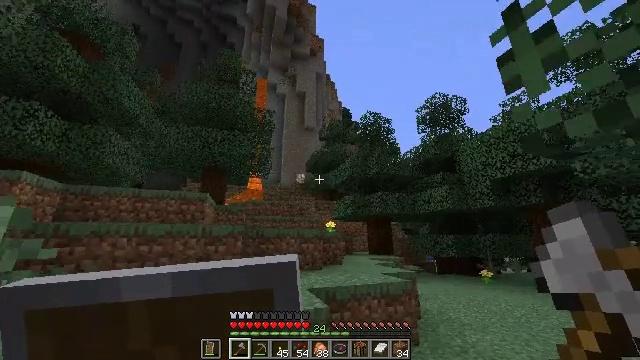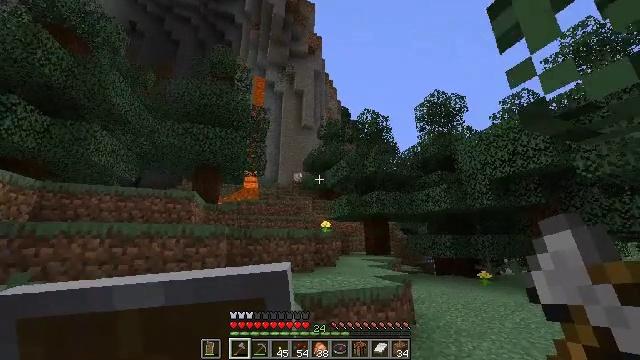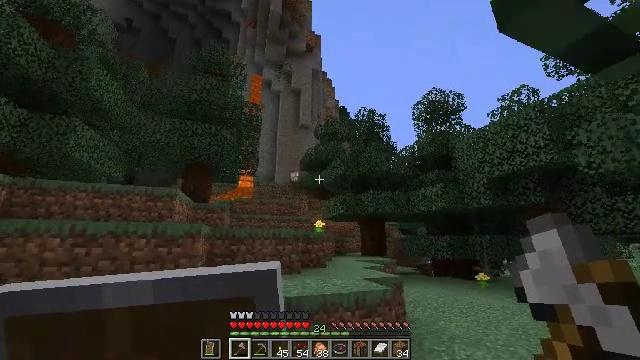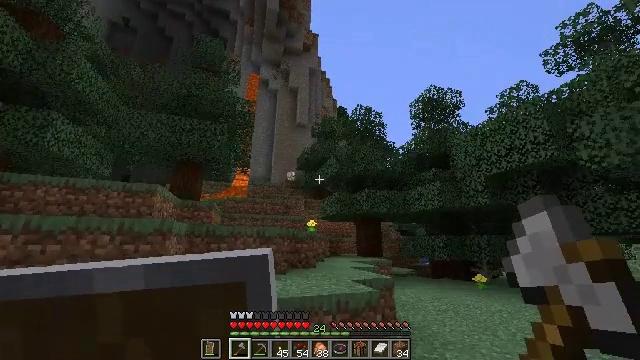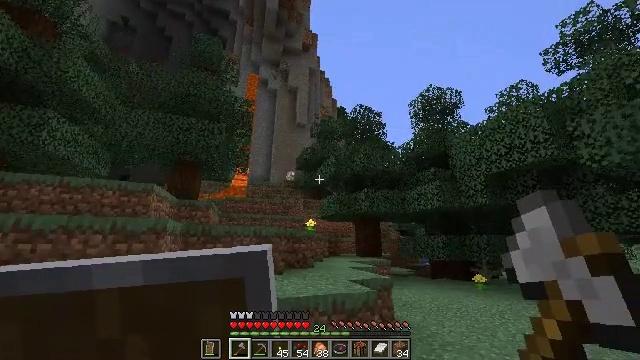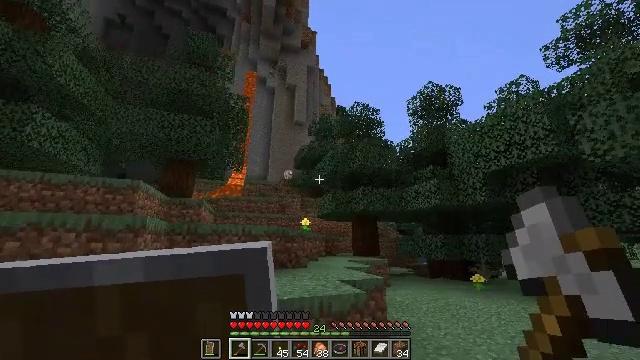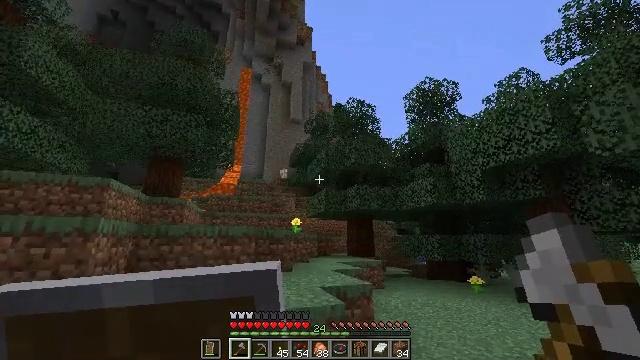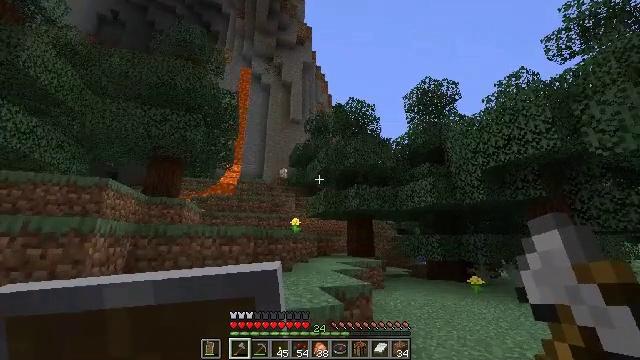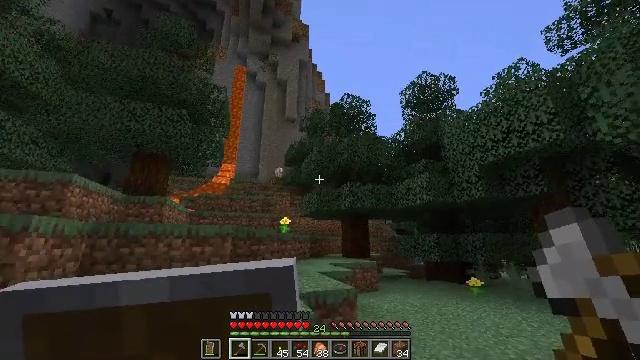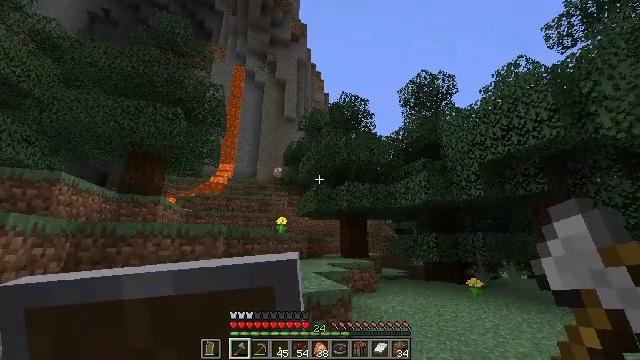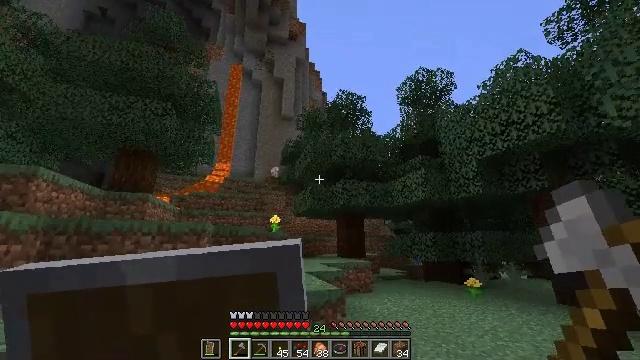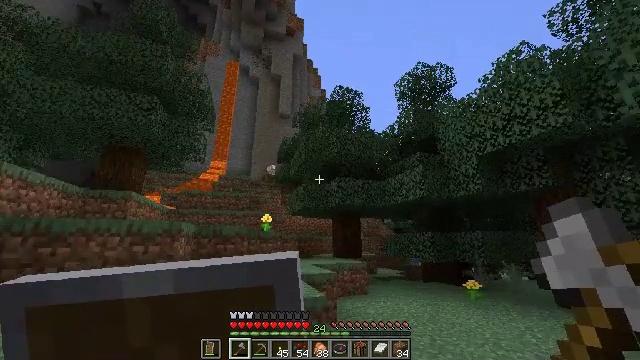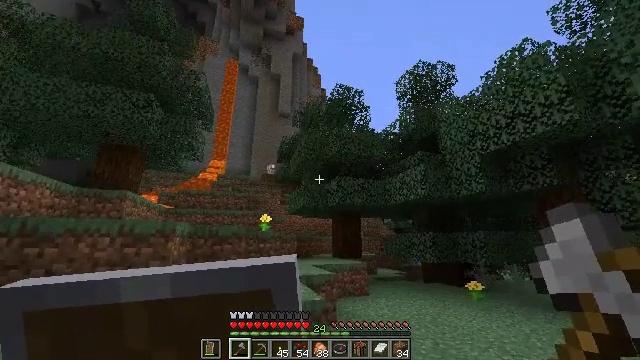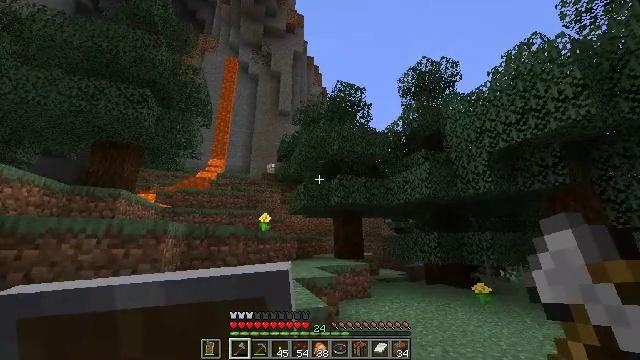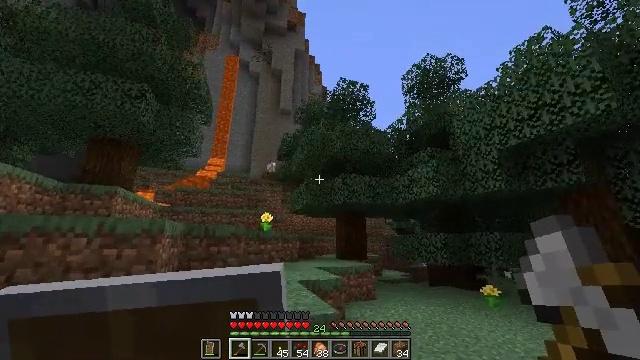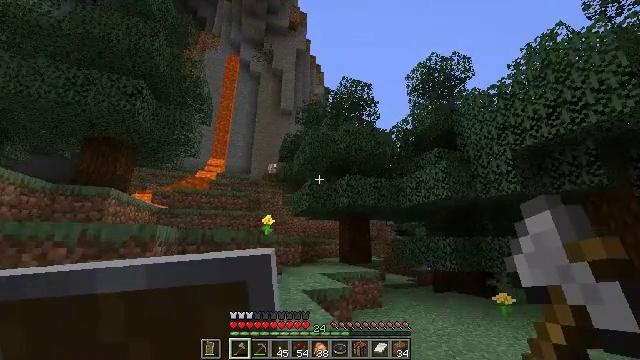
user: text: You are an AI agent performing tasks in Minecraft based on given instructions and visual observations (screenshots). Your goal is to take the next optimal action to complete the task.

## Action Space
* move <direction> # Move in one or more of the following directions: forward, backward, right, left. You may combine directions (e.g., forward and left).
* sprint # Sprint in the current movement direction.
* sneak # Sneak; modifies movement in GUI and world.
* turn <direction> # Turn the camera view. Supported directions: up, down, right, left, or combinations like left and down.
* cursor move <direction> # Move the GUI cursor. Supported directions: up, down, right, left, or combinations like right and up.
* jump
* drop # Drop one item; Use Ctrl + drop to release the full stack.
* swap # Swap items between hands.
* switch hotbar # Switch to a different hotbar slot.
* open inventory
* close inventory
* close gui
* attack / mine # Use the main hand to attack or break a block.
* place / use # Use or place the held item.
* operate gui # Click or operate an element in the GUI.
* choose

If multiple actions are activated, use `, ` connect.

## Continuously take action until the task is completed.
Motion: motion action
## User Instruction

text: Break the spruce leaves to clear the area.
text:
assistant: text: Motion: move forward and move right
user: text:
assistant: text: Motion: move forward and move right
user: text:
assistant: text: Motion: move forward and move right
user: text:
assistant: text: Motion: move forward and move right
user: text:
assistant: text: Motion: move forward and move right
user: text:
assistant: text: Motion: move forward and move right
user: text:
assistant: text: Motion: move forward and move right
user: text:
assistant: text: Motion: move forward and move right
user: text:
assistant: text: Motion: move forward and move right
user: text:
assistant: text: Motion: move forward and move right
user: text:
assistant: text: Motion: move forward
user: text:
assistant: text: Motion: move forward and move left
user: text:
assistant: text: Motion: move forward and move left
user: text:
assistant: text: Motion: move forward and move left
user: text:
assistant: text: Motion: move forward and move left, jump
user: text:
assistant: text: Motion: move forward and move left, jump
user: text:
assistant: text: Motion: move forward and move left, jump
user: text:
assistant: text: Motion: move forward and move left, jump
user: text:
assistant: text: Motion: move forward and move left, jump
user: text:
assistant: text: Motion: move forward and move left
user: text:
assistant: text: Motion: move forward
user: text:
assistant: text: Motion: move forward
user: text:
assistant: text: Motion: move forward
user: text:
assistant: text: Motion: move forward and move right
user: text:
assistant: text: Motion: move forward and move right
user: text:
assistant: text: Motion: move forward and move right, turn right and down
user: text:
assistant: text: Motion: move forward and move right, turn right and down
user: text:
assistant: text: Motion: move forward and move right, turn right and down
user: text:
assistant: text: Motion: move forward and move right
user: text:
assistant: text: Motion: move forward and move right